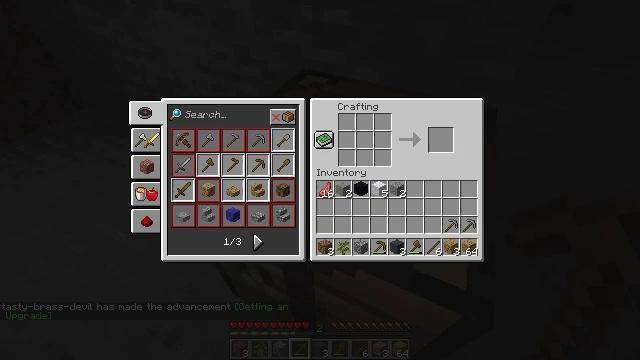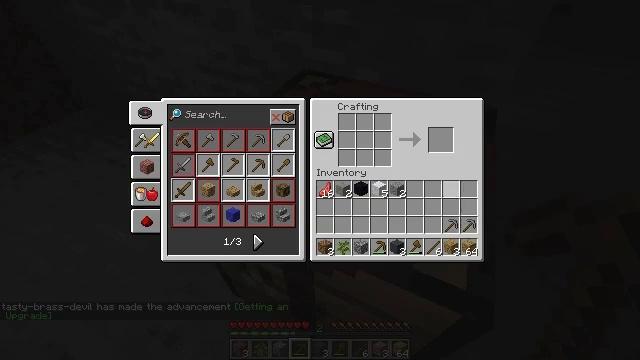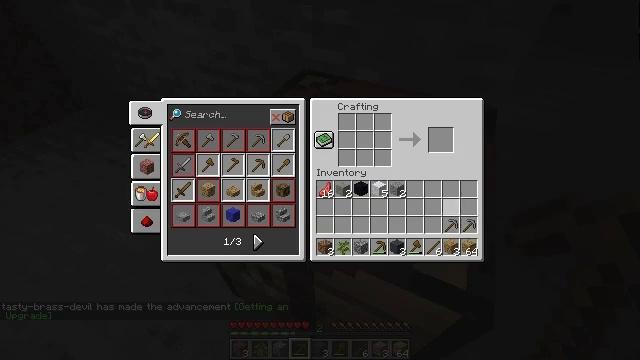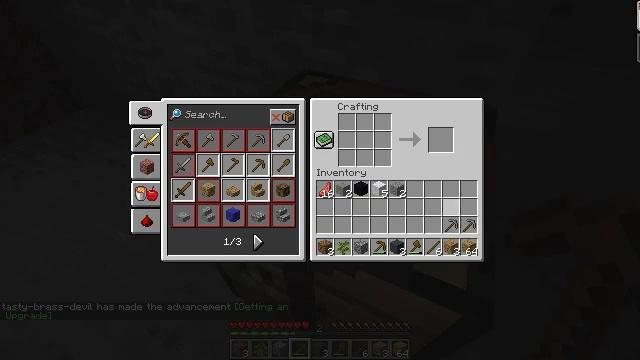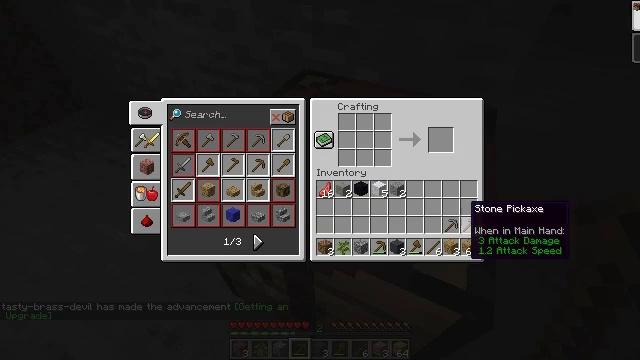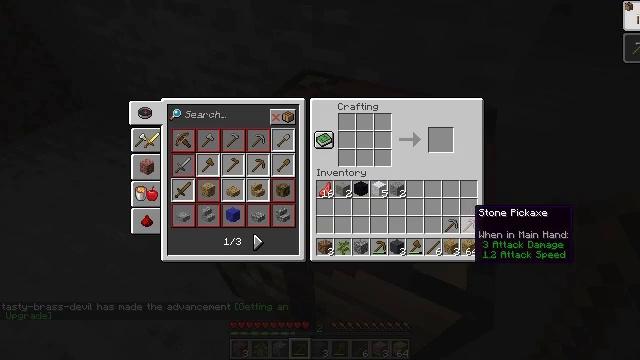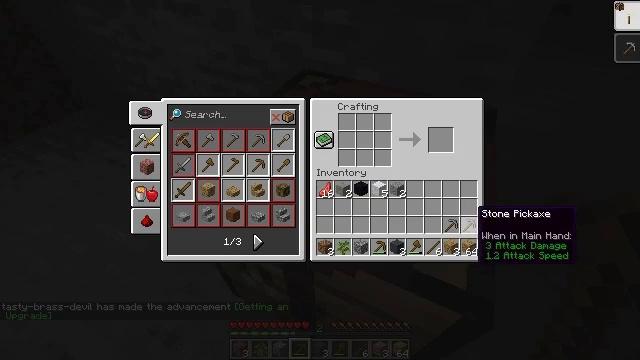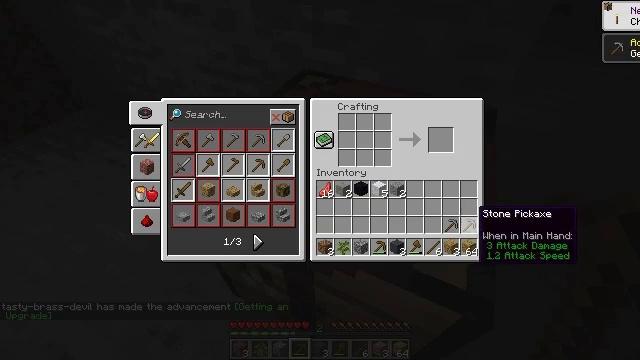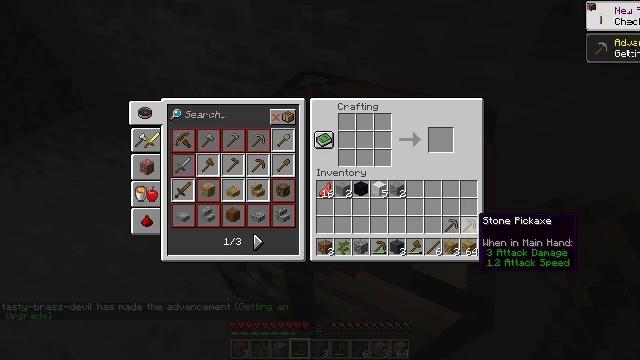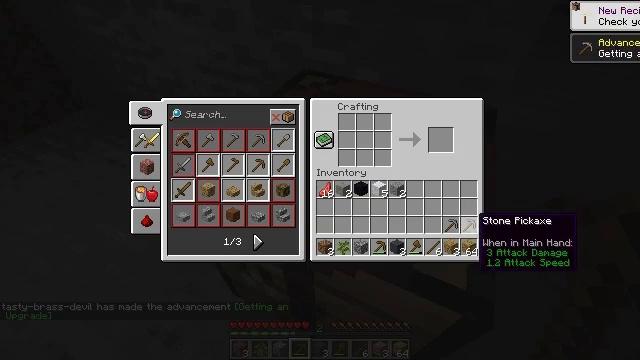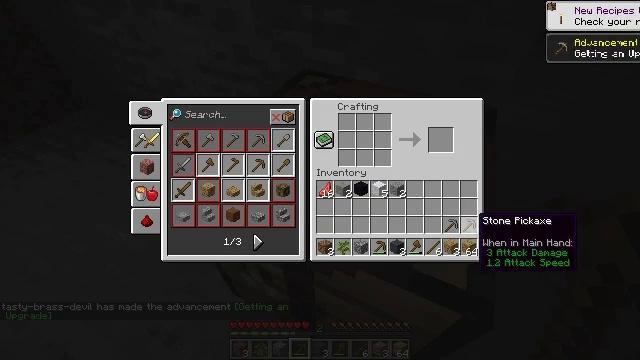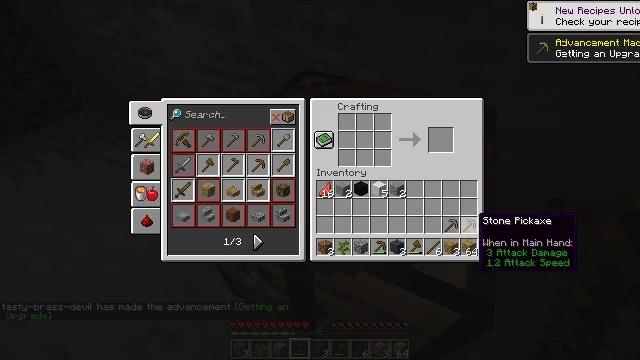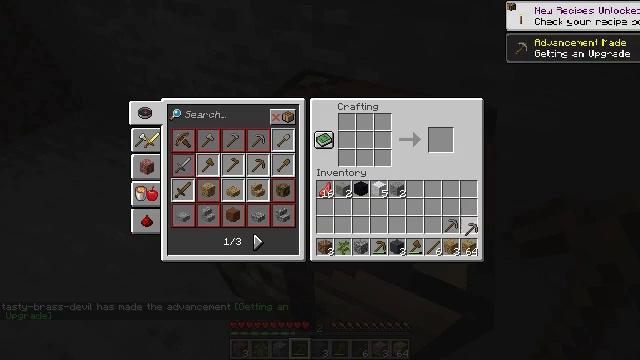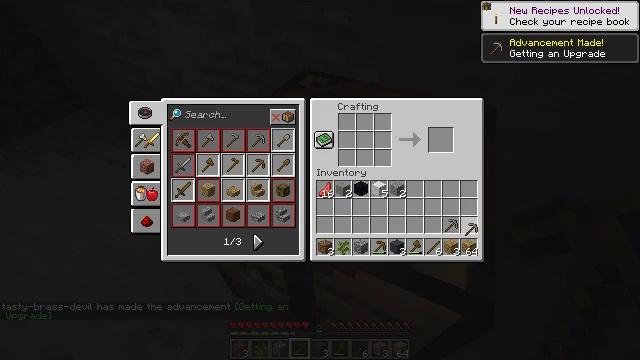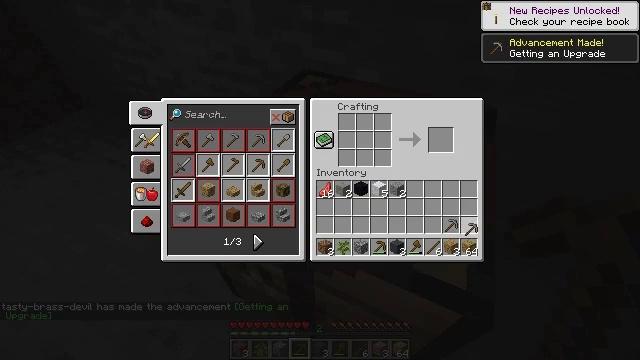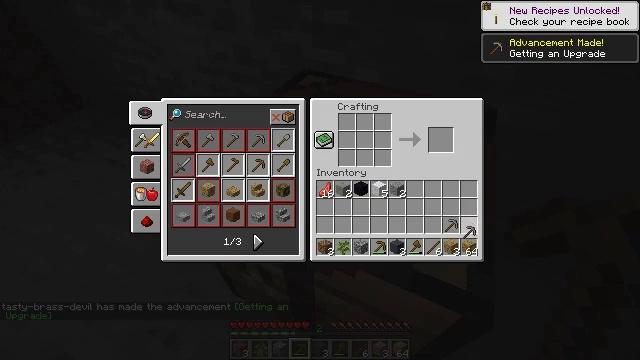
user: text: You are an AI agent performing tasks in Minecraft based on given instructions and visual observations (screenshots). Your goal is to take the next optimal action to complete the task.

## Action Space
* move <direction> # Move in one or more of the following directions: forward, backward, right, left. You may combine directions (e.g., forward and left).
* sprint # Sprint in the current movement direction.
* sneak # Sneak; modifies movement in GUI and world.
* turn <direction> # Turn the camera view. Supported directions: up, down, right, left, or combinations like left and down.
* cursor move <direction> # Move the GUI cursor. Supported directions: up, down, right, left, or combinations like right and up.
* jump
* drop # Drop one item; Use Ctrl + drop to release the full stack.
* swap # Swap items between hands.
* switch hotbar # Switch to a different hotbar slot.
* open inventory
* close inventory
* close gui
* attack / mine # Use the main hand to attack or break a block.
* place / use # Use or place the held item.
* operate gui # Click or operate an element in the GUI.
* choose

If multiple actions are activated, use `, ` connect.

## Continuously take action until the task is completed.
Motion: motion action
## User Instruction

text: Extract coal from the ore block.
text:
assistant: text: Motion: sneak, cursor move down, open gui
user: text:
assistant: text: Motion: sneak, cursor move down
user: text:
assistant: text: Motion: sneak, cursor move down
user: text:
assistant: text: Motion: sneak
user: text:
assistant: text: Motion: sneak
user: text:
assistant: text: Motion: no_op
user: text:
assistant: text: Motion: no_op
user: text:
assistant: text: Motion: no_op
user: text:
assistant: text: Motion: no_op
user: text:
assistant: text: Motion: no_op
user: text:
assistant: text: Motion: no_op
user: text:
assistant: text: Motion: operate gui
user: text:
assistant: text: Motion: operate gui
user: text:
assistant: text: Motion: no_op
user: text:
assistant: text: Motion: no_op
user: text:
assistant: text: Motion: cursor move left and down
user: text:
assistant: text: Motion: no_op
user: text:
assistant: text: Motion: no_op
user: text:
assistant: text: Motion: no_op
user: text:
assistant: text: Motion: no_op
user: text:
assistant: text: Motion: no_op
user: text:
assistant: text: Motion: operate gui
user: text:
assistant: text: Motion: operate gui
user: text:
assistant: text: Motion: no_op
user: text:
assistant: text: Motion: cursor move up
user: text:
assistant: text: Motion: no_op
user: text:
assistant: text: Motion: no_op
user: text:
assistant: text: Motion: no_op
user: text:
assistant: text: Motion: no_op
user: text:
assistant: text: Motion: operate gui